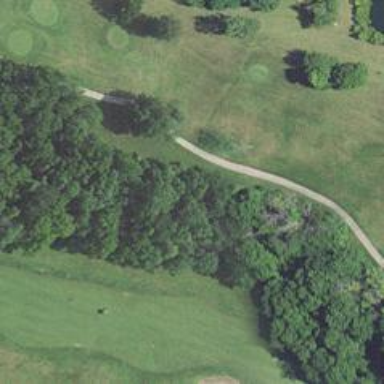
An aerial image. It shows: Golf path with asphalt surface.